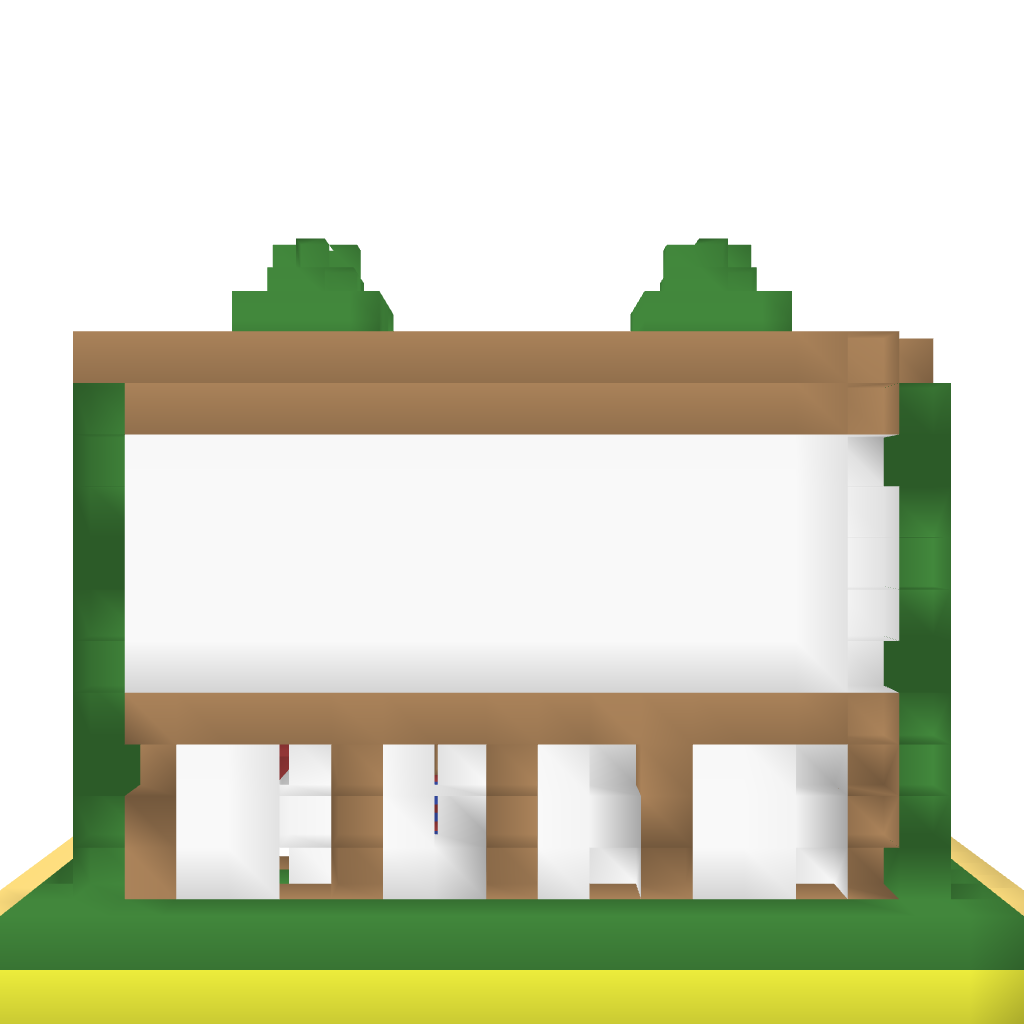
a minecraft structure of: Modern House/Penthouse good quality